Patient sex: M
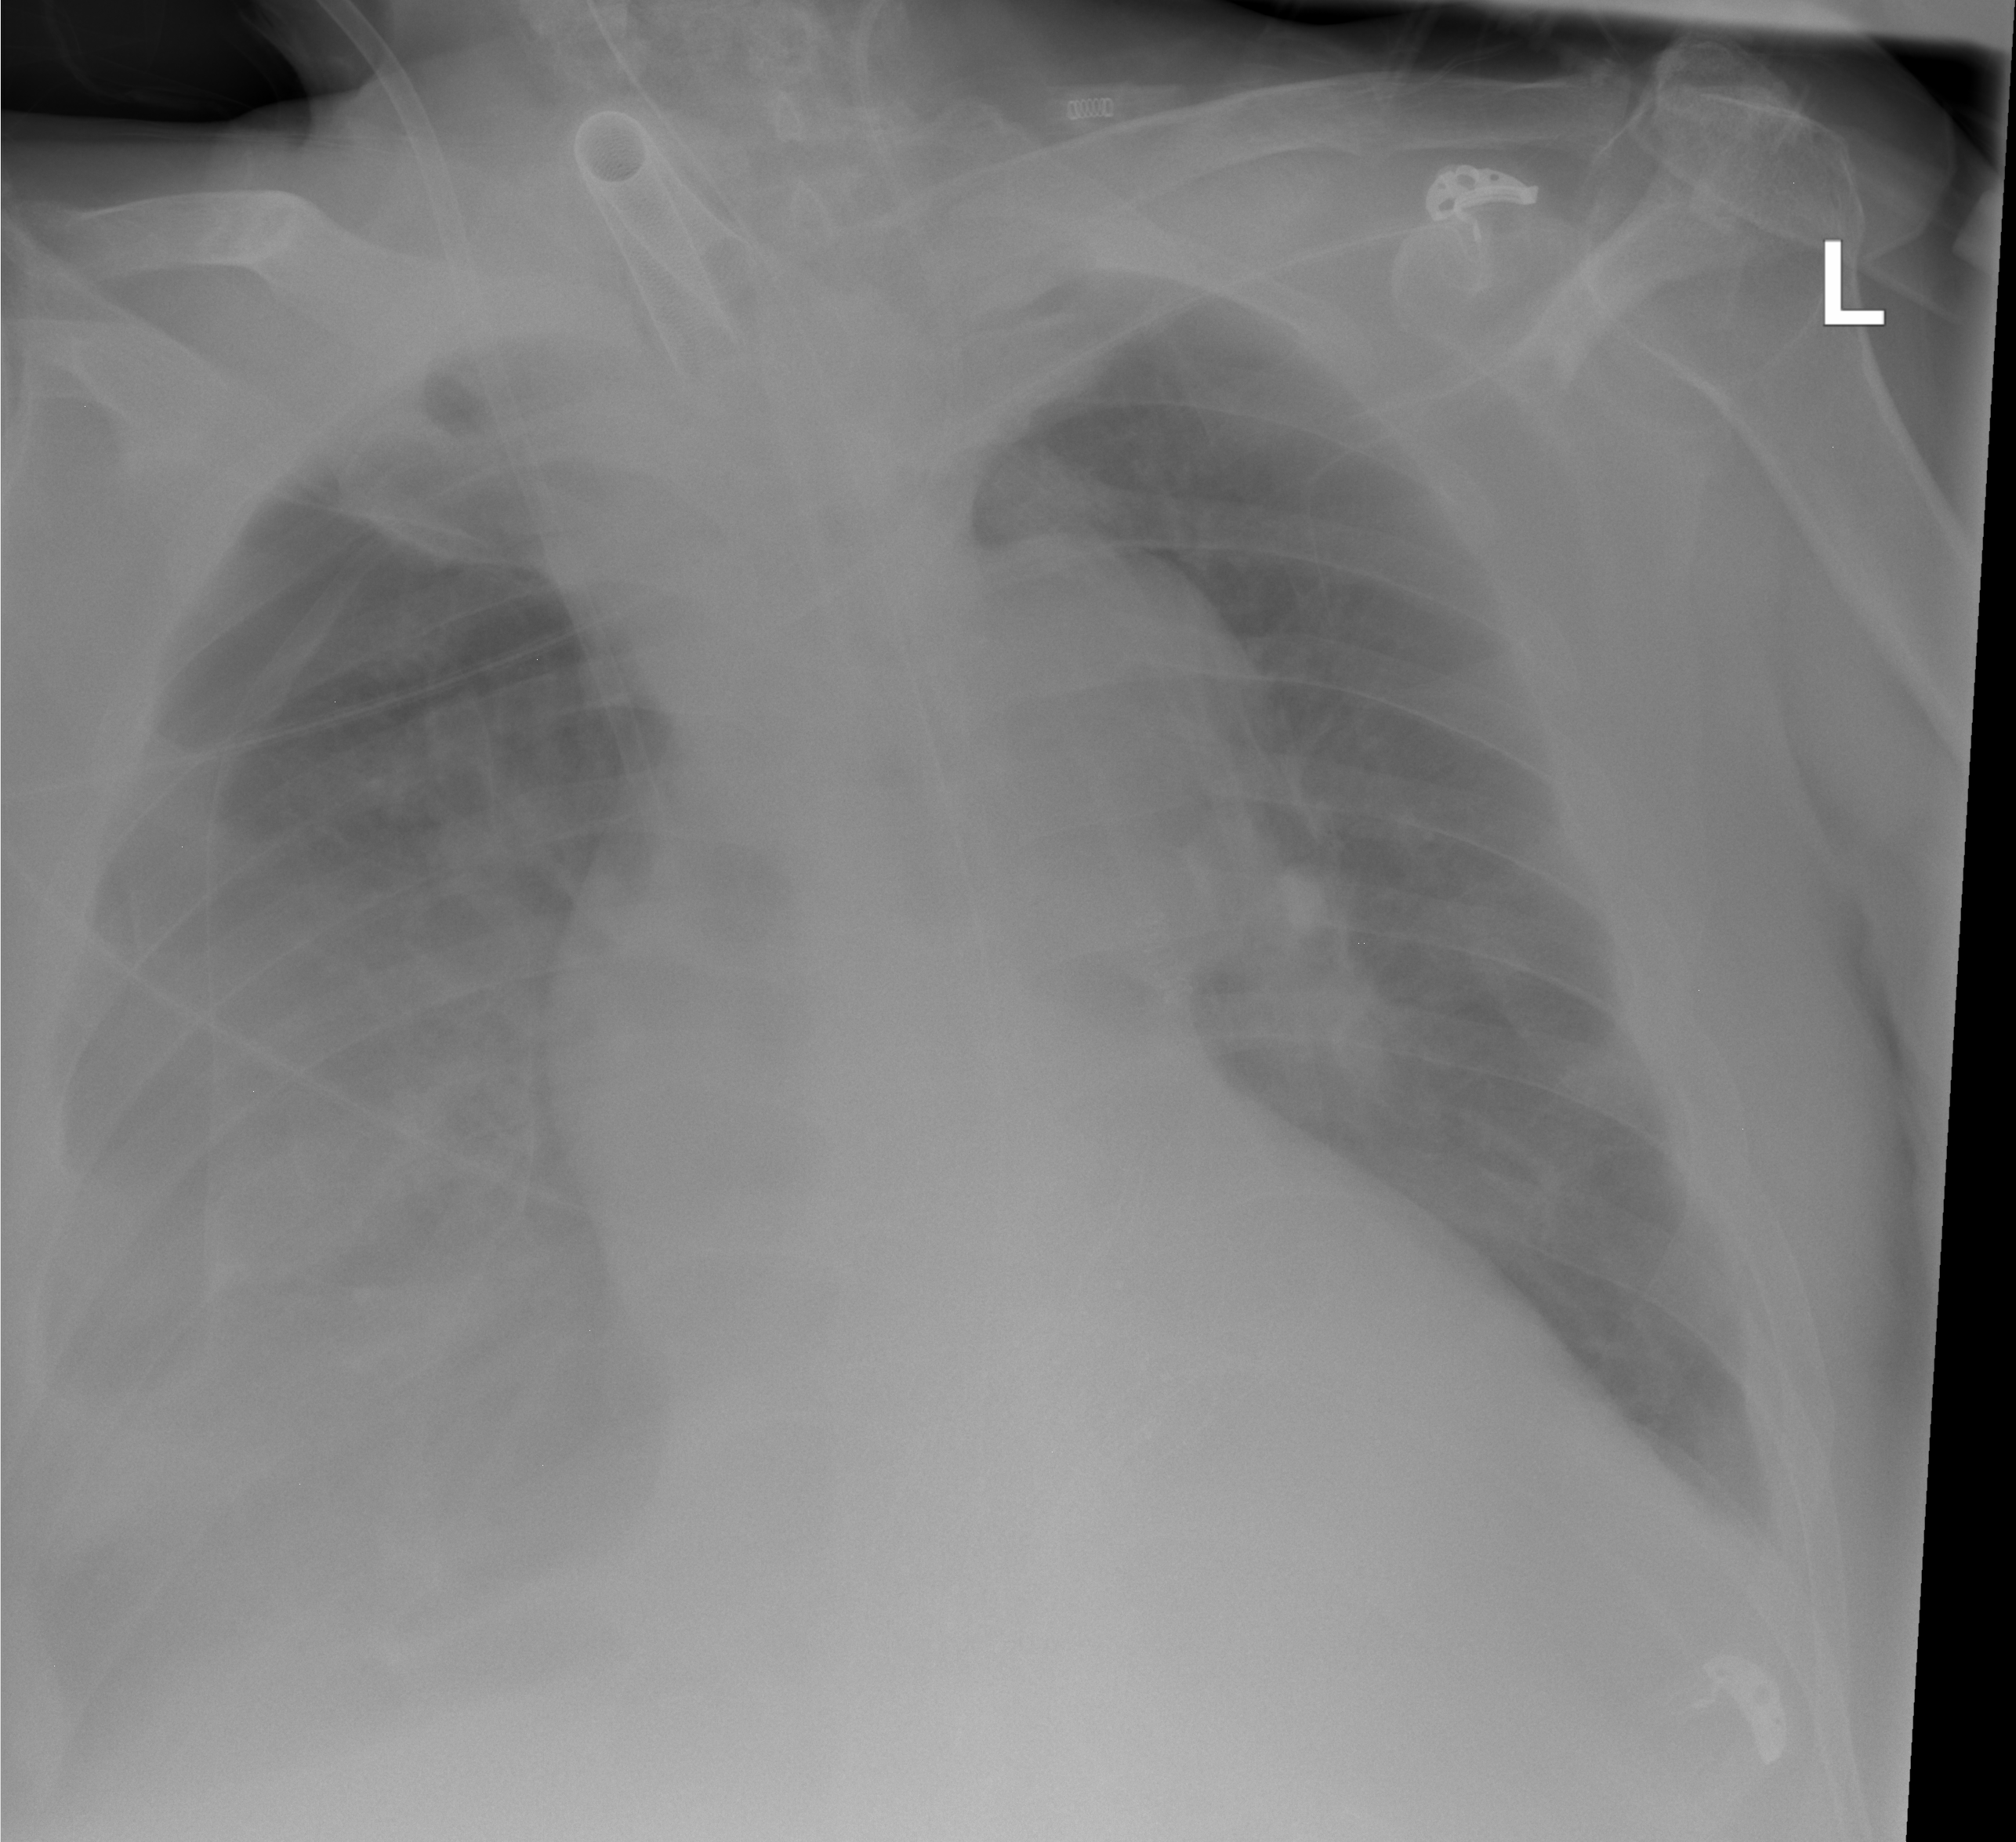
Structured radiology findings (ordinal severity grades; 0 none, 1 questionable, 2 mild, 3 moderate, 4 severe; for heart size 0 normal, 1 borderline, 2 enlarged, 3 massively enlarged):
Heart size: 2
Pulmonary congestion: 0
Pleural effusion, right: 3
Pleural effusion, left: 1
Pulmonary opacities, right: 0
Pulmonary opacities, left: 0
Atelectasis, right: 3
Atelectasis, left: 2